Question: I have three radio buttons which I have set a label for each of them. For some reason the labels seem to merge into my radio buttons.
How do I stop them from merging and give them better spacing?
Here's a fiddle of what I have tried
'''
#radios {
position: relative;
width: 50%;
margin: 0 auto;
}
.input1 {
margin-left: 12px;
}
input[type="radio"] {
position: absolute;
right: 1000%;
}
label {
float: left;
width: 4%;
padding-bottom: 4%;
margin: 0 2.5%;
background: #0096ff;
border-radius: 50%;
cursor: pointer;
}
#slider {
position: absolute;
left: 0%;
top: 0;
width: 2%;
padding-bottom: 2%;
margin: 4px 0 0 14px;
background: #000;
transition: transform 1s;
border-radius: 50%;
animation-timing-function: ease-in-out;
animation-duration: .3s;
animation-fill-mode: forwards;
transition: 0.2s left .05s ease-in-out;
}
#input1:checked~#slider {
animation-name: input1;
left: 0;
}
#input2:checked~#slider {
animation-name: input2;
left: 9%;
}
#input3:checked~#slider {
animation-name: input3;
left: 18%;
}
#input4:checked~#slider {
animation-name: input4;
left: 27%;
}
#input5:checked~#slider {
animation-name: input5;
left: 36%;
}
@keyframes input1 {
30%,
70% {
transform: scale(0.5);
}
}
@keyframes input2 {
30%,
70% {
transform: scale(0.5);
}
}
@keyframes input3 {
30%,
70% {
transform: scale(0.5);
}
}
@keyframes input4 {
30%,
70% {
transform: scale(0.5);
}
}
@keyframes input5 {
30%,
70% {
transform: scale(0.5);
}
}
'''
'''
<div id="radios">
<label class="input1" for="input1">aa</label>
<input id="input1" name="radio" type="radio" />
<label class="input1" for="input2">sss</label>
<input id="input2" name="radio" type="radio" />
<label class="input1" for="input3">dd</label>
<input id="input3" name="radio" type="radio" />
<span id="slider"></span>
</div>
'''
Live view here <URL>
It should have space between the labels
This is it should look like-->
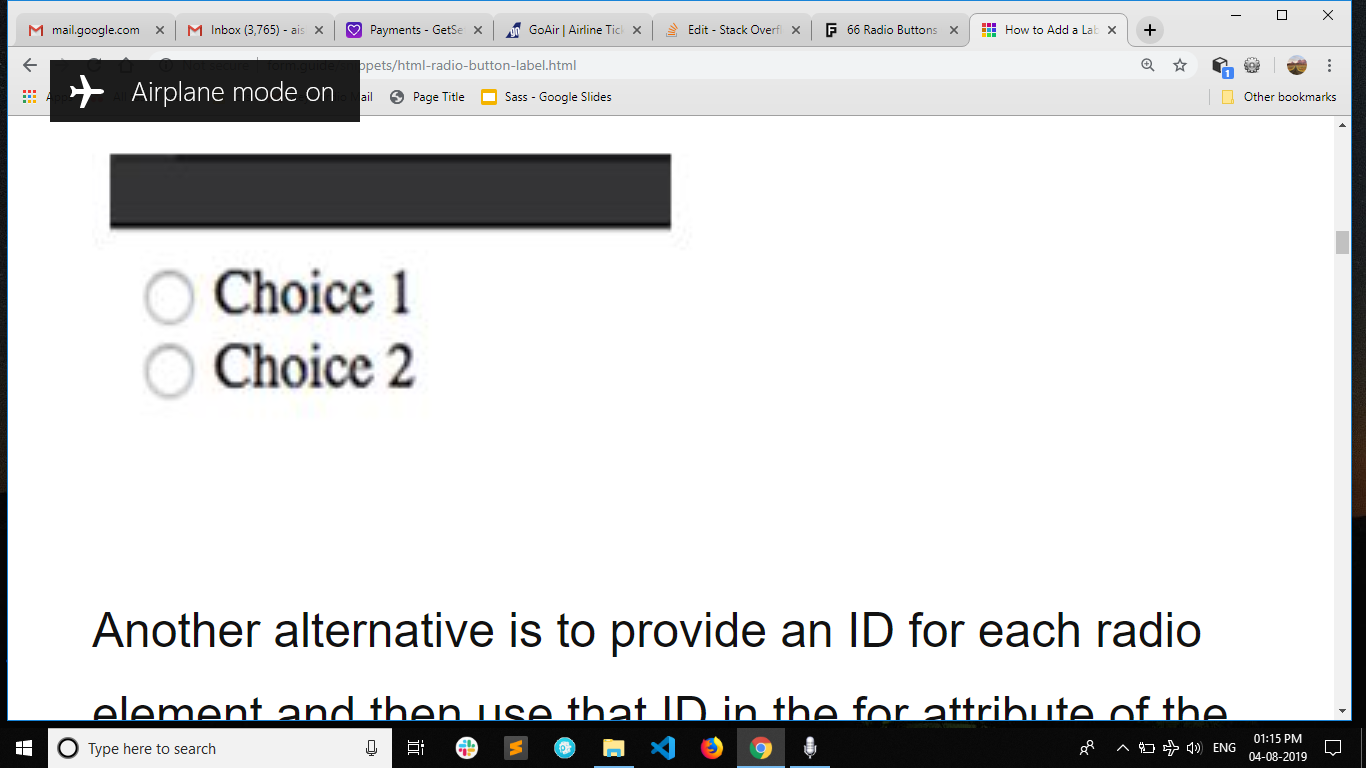
Answer: Here is an approach to do this. Basically, you can't set the label's background itself because you need to separate the visual and the text.
In order to do so, I used the ':before' pseudo element and did some essential styles change. I must to admit, I don't like to set fixed width ('width: 16%;') to elements but I can't see other option to do that animation without javascript.
The most similar approach I found is this: <URL> but it without label's text so it's easier..
'''
#radios {
position: relative;
width: 50%;
margin: 0 auto;
}
.input1 {
margin-left: 12px;
}
input[type="radio"] {
position: absolute;
right: 1000%;
}
label {
float: left;
width: 16%;
margin: 0 2.5%;
cursor: pointer;
}
label:before {
content: "";
display: inline-block;
width: 15px;
height: 15px;
border-radius: 50%;
background: #0096ff;
margin-right: 5px;
}
#slider {
position: absolute;
left: 0%;
top: 0;
width: 2%;
padding-bottom: 2%;
margin: 4px 0 0 14px;
background: #000;
transition: transform 1s;
border-radius: 50%;
animation-timing-function: ease-in-out;
animation-duration: .3s;
animation-fill-mode: forwards;
transition: 0.2s left .05s ease-in-out;
}
#input1:checked~#slider {
animation-name: input1;
left: 0;
}
#input2:checked~#slider {
animation-name: input2;
left: 22%;
}
#input3:checked~#slider {
animation-name: input3;
left: 44%;
}
#input4:checked~#slider {
animation-name: input4;
left: 27%;
}
#input5:checked~#slider {
animation-name: input5;
left: 36%;
}
@keyframes input1 {
30%,
70% {
transform: scale(0.5);
}
}
@keyframes input2 {
30%,
70% {
transform: scale(0.5);
}
}
@keyframes input3 {
30%,
70% {
transform: scale(0.5);
}
}
@keyframes input4 {
30%,
70% {
transform: scale(0.5);
}
}
@keyframes input5 {
30%,
70% {
transform: scale(0.5);
}
}
'''
'''
<div id="radios">
<label class="input1" for="input1">aa</label>
<input id="input1" name="radio" type="radio" />
<label class="input1" for="input2">sss</label>
<input id="input2" name="radio" type="radio" />
<label class="input1" for="input3">dd</label>
<input id="input3" name="radio" type="radio" />
<span id="slider"></span>
</div>
'''